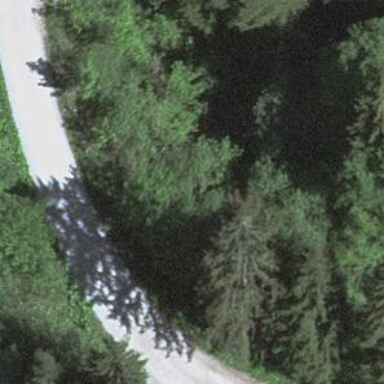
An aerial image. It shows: Culvert tunnel.